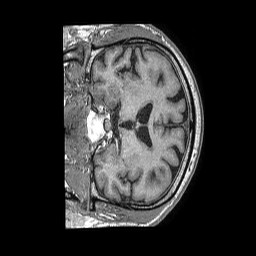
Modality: T1w
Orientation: coronal
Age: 61
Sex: male
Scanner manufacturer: philips
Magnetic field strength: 1.5 T
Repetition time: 0.007671 s
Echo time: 0.003558 s